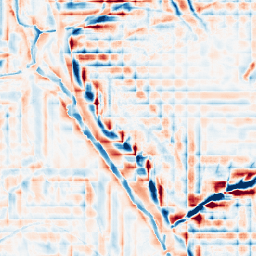
Category: wavelet
Decomposition family: wavelet_dwt
Decomposition parameters: wavelet: db2
level: 4
Upsampling method: bspline
Upsampling parameters: scale: 8
Upsampling scale: 8